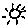
Label: sun